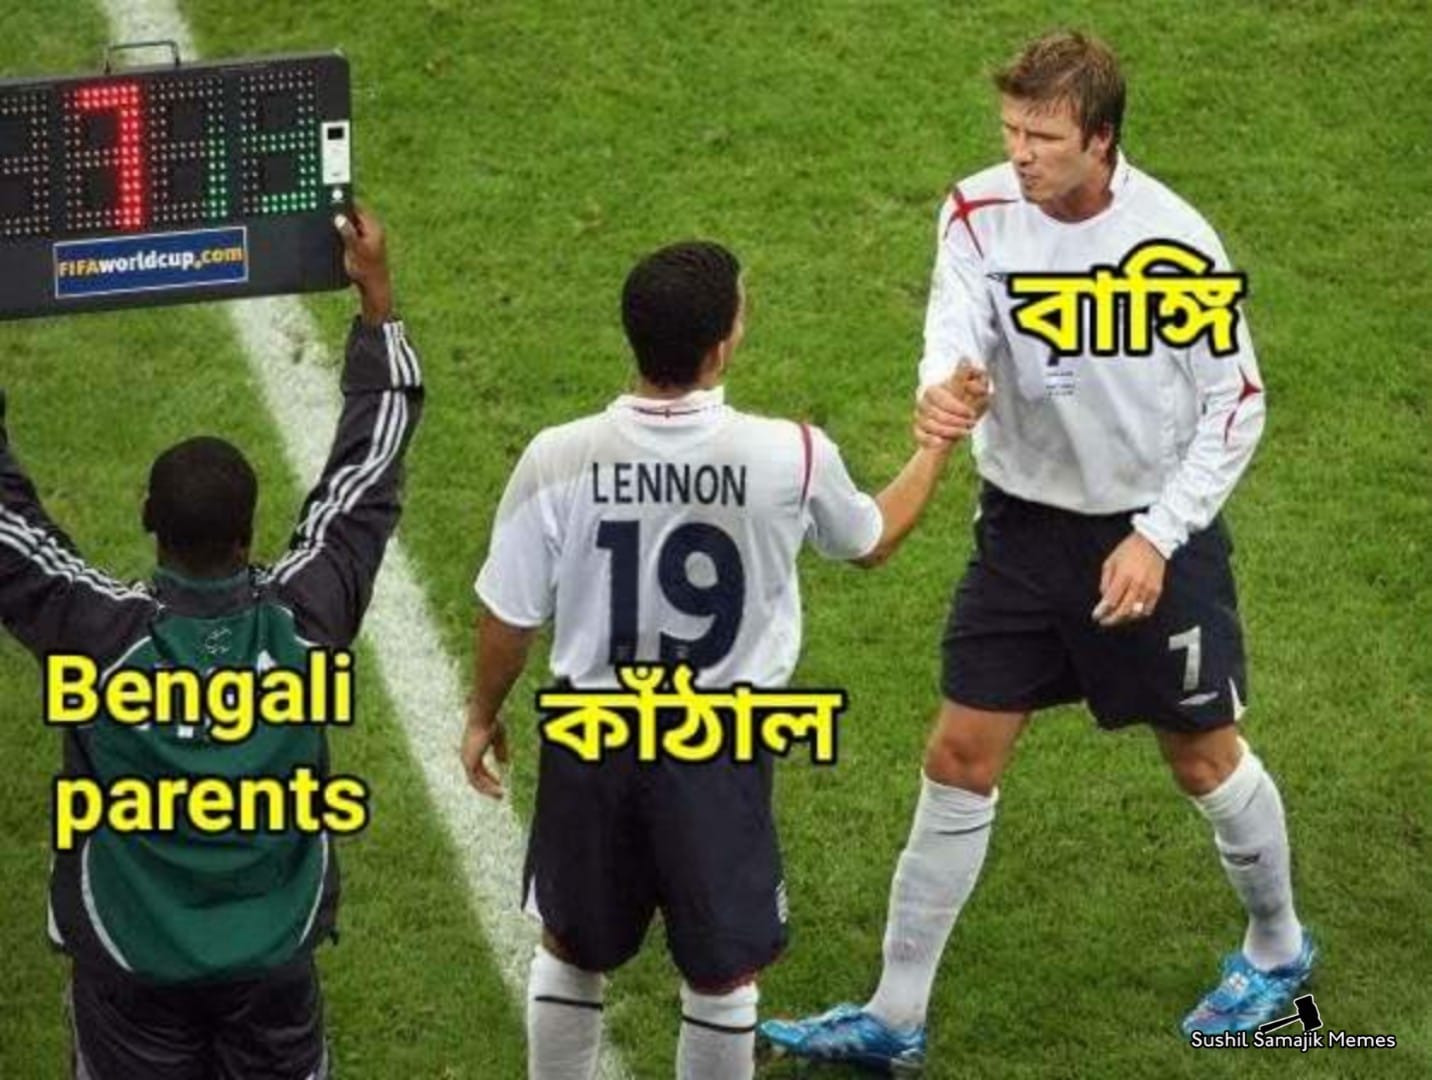
Caption: Bengali parents     কাঁঠাল     বাঙ্গি
Label: non-hate